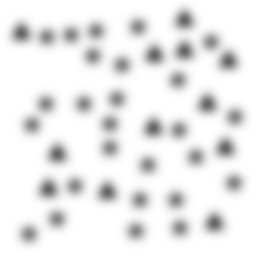
Squares: 0
Triangles: 12
Stars: 26
Total shapes: 38